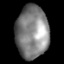
Tissue: lung
Cell type: Epithelial cells
Senescence score: 0.1409
Nuclear area (px): 1694
Mean DAPI intensity: 129.626